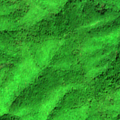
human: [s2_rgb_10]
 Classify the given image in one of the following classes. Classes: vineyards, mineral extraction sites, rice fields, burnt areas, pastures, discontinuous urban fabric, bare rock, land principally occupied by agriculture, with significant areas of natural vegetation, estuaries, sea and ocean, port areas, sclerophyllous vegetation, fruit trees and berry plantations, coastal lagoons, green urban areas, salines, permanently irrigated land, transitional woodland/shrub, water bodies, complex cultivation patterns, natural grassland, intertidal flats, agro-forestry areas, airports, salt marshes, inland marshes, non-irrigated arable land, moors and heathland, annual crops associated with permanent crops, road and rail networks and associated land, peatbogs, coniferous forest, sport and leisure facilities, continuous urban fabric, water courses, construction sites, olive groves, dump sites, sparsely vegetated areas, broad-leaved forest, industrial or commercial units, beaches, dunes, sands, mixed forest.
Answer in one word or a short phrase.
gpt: broad-leaved forest